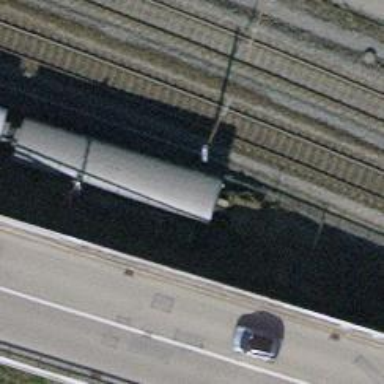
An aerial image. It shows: Railway buffer stop.